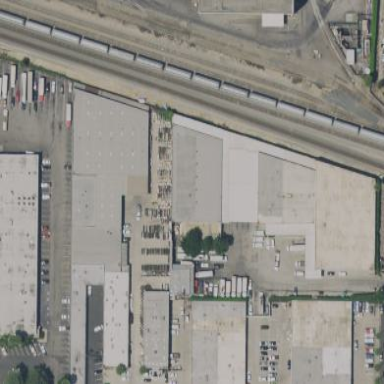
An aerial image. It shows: Warehouse building.